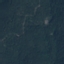
Land use / land cover: Forest